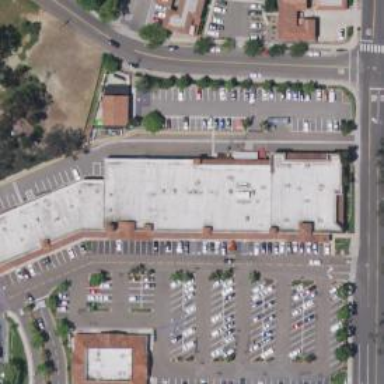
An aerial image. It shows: Supermarket.